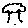
Label: tree